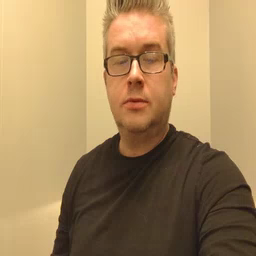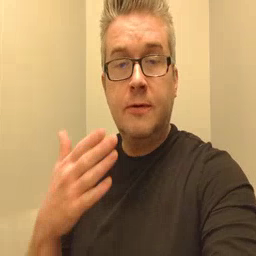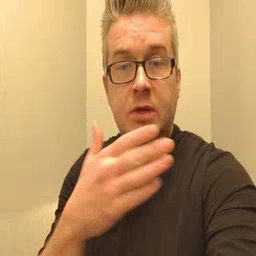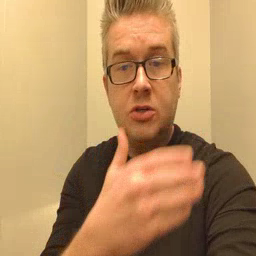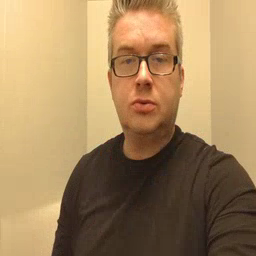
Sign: fish